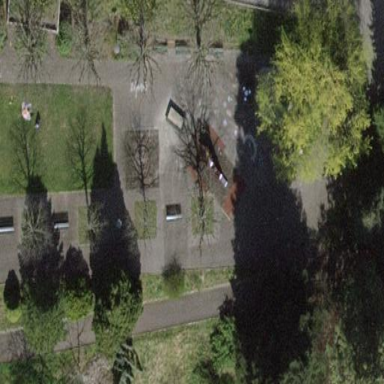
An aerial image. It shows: Playground area for leisure activities on the land.